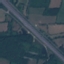
Label: Highway